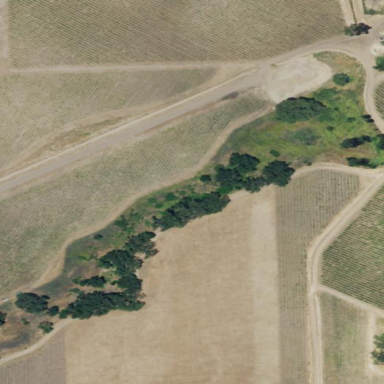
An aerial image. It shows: Vineyard.